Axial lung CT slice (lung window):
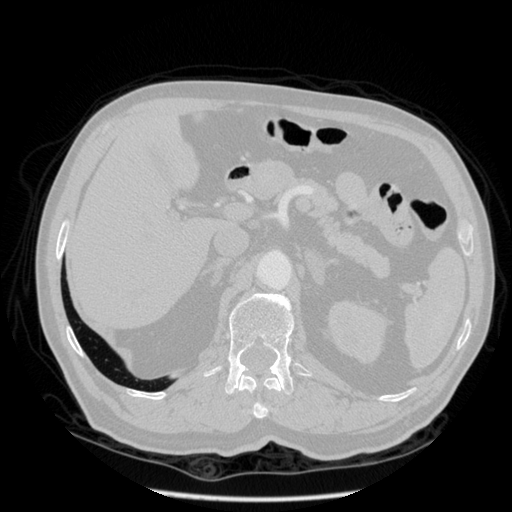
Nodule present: no